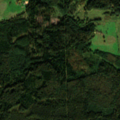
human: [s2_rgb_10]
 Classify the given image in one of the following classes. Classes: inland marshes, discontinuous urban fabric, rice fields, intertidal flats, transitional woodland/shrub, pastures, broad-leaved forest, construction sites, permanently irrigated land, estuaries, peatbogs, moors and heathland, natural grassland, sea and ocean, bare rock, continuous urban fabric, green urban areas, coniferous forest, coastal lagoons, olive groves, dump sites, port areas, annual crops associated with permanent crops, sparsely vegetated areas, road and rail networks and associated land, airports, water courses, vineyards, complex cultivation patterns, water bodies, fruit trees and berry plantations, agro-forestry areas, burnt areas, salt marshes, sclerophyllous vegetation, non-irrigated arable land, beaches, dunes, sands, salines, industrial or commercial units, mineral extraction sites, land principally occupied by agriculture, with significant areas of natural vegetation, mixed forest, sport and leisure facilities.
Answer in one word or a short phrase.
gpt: pastures, land principally occupied by agriculture, with significant areas of natural vegetation, coniferous forest, mixed forest, transitional woodland/shrub